Question: I am using facebook publishStream method in Facebook FBML Application, some other developer worked on it before me. I am using it some thing like this
'''
Facebook.streamPublish('Publish Shirt Tale. <?php echo $canvasURL.'?req=tale-details&tale_id='.$tale_id?>', attachment);
'''
But there is another url that is under the shared image, see below image for more info

So as in image there is encircle link, so that points towards some other page while I want it to the first page of app. It currently goes to a page some thing like this: <URL>
so can any one tell that where can I specify that URL?
Thanks in advance
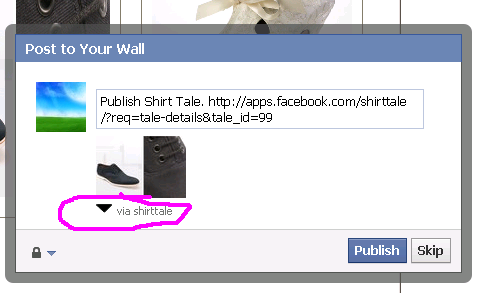
Answer: As per facebook is <URL>, and try and create a dialog in this way. I can give you the script I'm currently using, where the link you circled directs to my app's home page. a note should be made- my app is an Iframe app.
'''
<script type="text/javascript">
FB.ui(
{
method: 'stream.publish',
attachment: {
name: 'name',
caption: 'caption',
source: 'picture.jpg',
picture: 'picture.jpg',
description: 'description',
href: 'http://apps.facebook.com/appname'
},
action_links: [
{ text: 'name', href: 'http://apps.facebook.com/appname' }
]
},
function(response) {
if (response && response.post_id) {
alert('Post was published.');
} else {
alert('Post was not published.');
}
}
);
</script>
'''
If you however you would like to keep your app in the FBML form, try this code:
'''
<script type="text/javascript">
FB.ui(
{
method: 'stream.publish',
attachment: {
name: 'name',
caption: 'caption',
source: 'picture.jpg',
picture: 'picture.jpg',
description: 'description',
href: 'http://apps.facebook.com/appname/index.php'
},
action_links: [
{ text: 'name', href: 'http://apps.facebook.com/appname/index.php' }
]
},
function(response) {
if (response && response.post_id) {
alert('Post was published.');
} else {
alert('Post was not published.');
}
}
);
</script>
'''
You need to understand the difference between Iframe and FBML apps: While Iframe apps make the user stay in the same page all the time, and only the content in the Iframe is changes, FBML application actually move the user from page to page. Because of this, when specifying links in FBML apps, it is important to use the 'http://apps.facebook.com/appname/page' link instead of the 'http://www.yoursite.com/page' link.
Example links:
1. A link on your site: http://www.yoursite.com/game1.php
2. Would look like this in an FBML app: http://apps.facebook.com/appname/game1.php